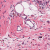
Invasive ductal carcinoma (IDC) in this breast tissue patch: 0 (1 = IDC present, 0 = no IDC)